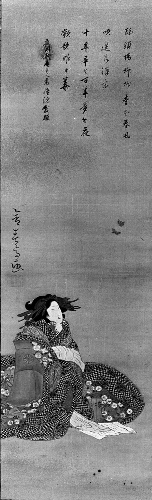
Artist: Katsukawa Shuntei
Artist bio: Japanese, 1770–1820
Date: dated 1795
Object type: Hanging scroll
Classification: Paintings
Medium: Hanging scroll; ink and color on silk
Culture: Japan
Period: Edo period (1615–1868)
Dimensions: 35 5/8 x 10 3/4 in. (90.5 x 27.3 cm)
Department: Asian Art
Credit line: The Howard Mansfield Collection, Purchase, Rogers Fund, 1936
Accession year: 1936
Repository: Metropolitan Museum of Art, New York, NY
Tags: Women